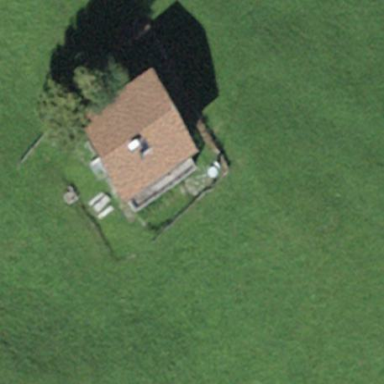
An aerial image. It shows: Simple house.